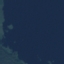
Land use / land cover class: SeaLake